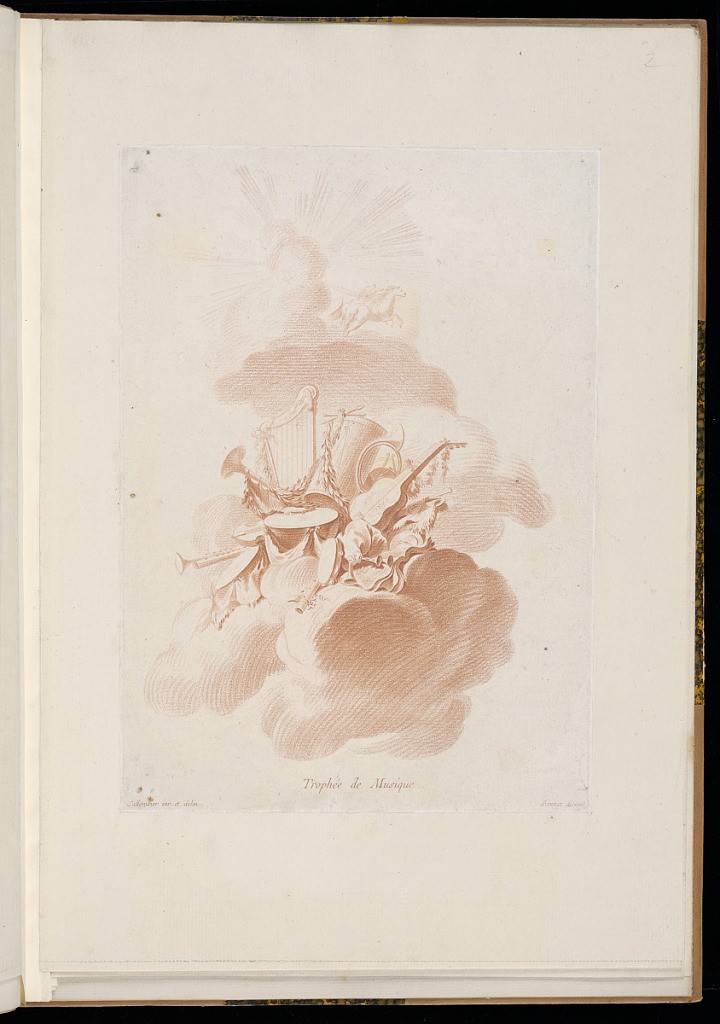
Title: Trophée de Musique
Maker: Henri Sallembier, French, ca. 1753 - 1820
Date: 1775–76
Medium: Etching and engraving (crayon manner) in red ink on laid paper
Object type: Print
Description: A design for an ornamental musical trophy. A vignette with a group of musical instruments within clouds with a small figure on horseback above. The instruments include a harp, drums, horns, flutes, guitar, musette, tambourine, violin, and a book of music. The plate is titled and signed.